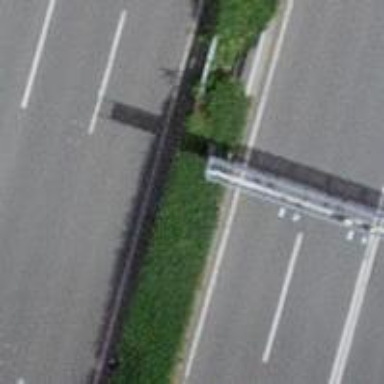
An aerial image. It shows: Toll gantry.